Field crop: maize
Growth stage: 2
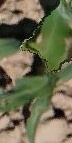
Species: maize